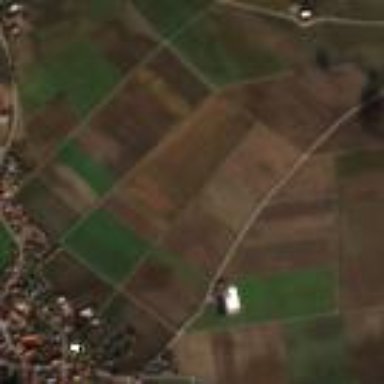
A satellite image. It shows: Picturesque farmland scene.